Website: walmart
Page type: payment
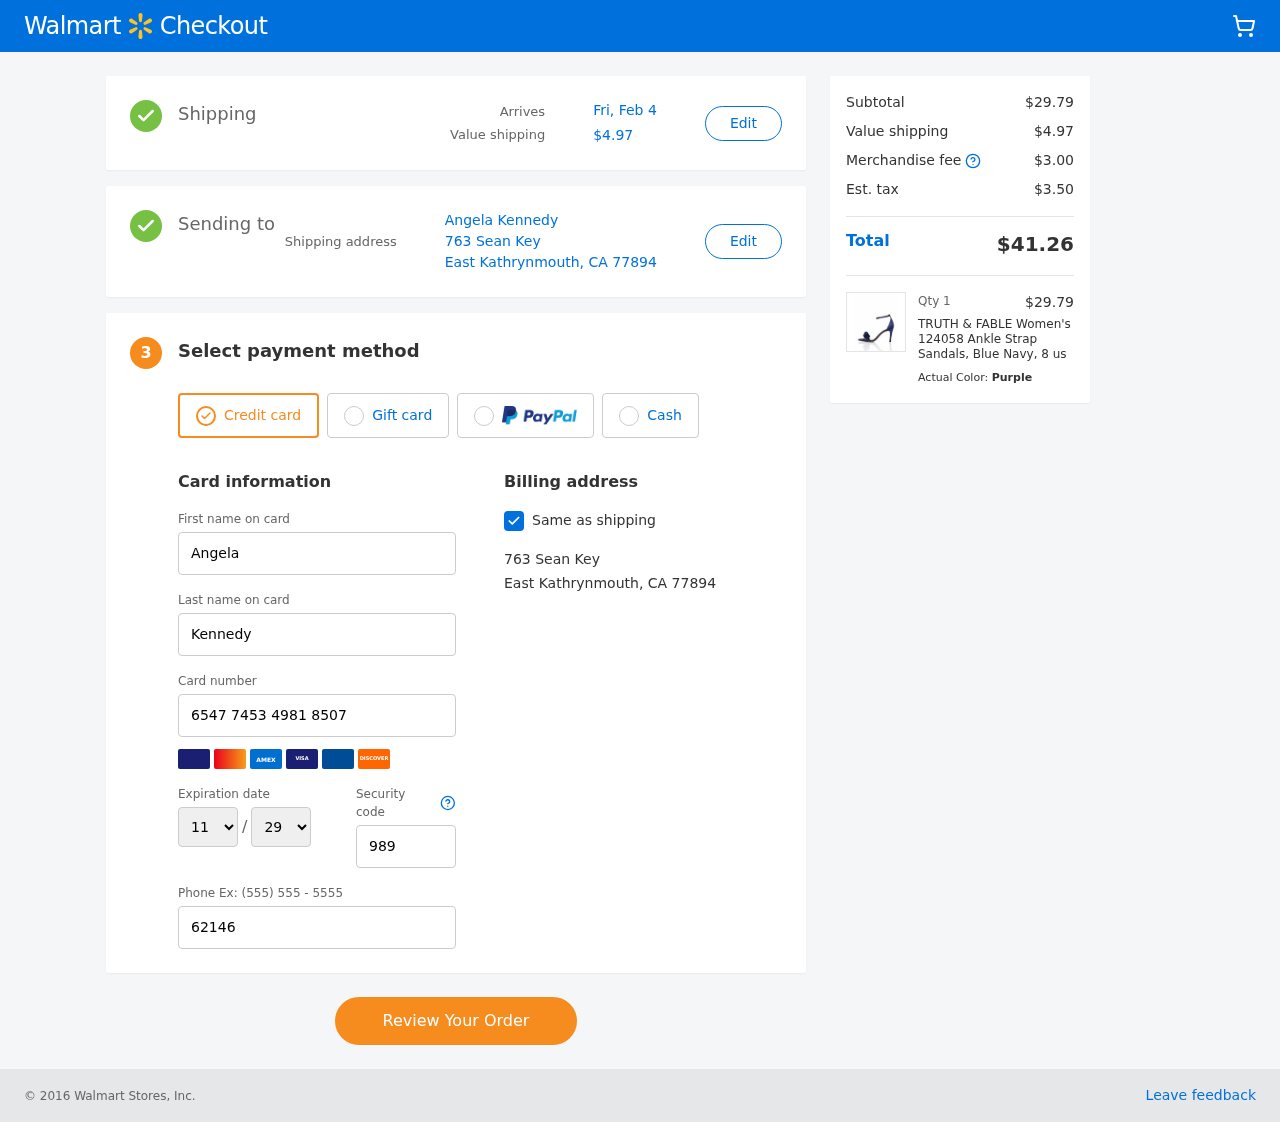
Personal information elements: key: PII_CARD_EXPIRY_MONTH
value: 11
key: PII_CARD_EXPIRY_YEAR
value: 29
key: PII_CITY_STATE_ZIP
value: East Kathrynmouth, CA 77894
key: PII_FULLNAME
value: Angela Kennedy
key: PII_STREET
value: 763 Sean Key
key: PII_FIRSTNAME
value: Angela
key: PII_LASTNAME
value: Kennedy
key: PII_CARD_NUMBER
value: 6547 7453 4981 8507
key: PII_CARD_CVV
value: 989
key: PII_PHONE
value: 6214629813
Product elements: key: PRODUCT1_NAME
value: TRUTH & FABLE Women's 124058 Ankle Strap Sandals, Blue Navy, 8 us
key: PRODUCT1_PRICE
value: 29.79
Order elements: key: ORDER_DELIVERY_DATE
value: Fri, Feb 4
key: ORDER_SHIPPING_COST
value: $4.97
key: ORDER_SUBTOTAL
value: $29.79
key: ORDER_MERCHANDISE_FEE
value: $3.00
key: ORDER_TAX
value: $3.50
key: ORDER_TOTAL
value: $41.26
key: ORDER_NUM_ITEMS
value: Qty 1